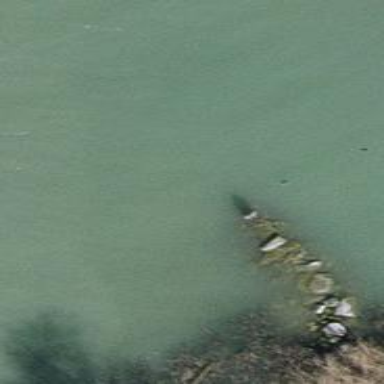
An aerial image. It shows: Groyne structure.